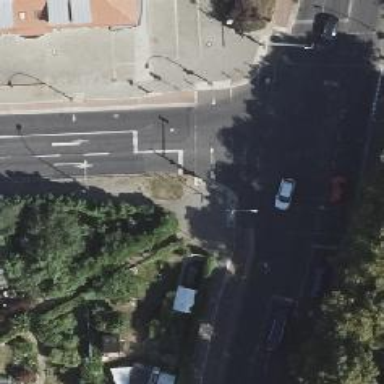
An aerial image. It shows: Crossing on the footway with traffic signals.